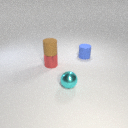
small blue rubber cylinder to the right of small red metal cylinder